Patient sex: M
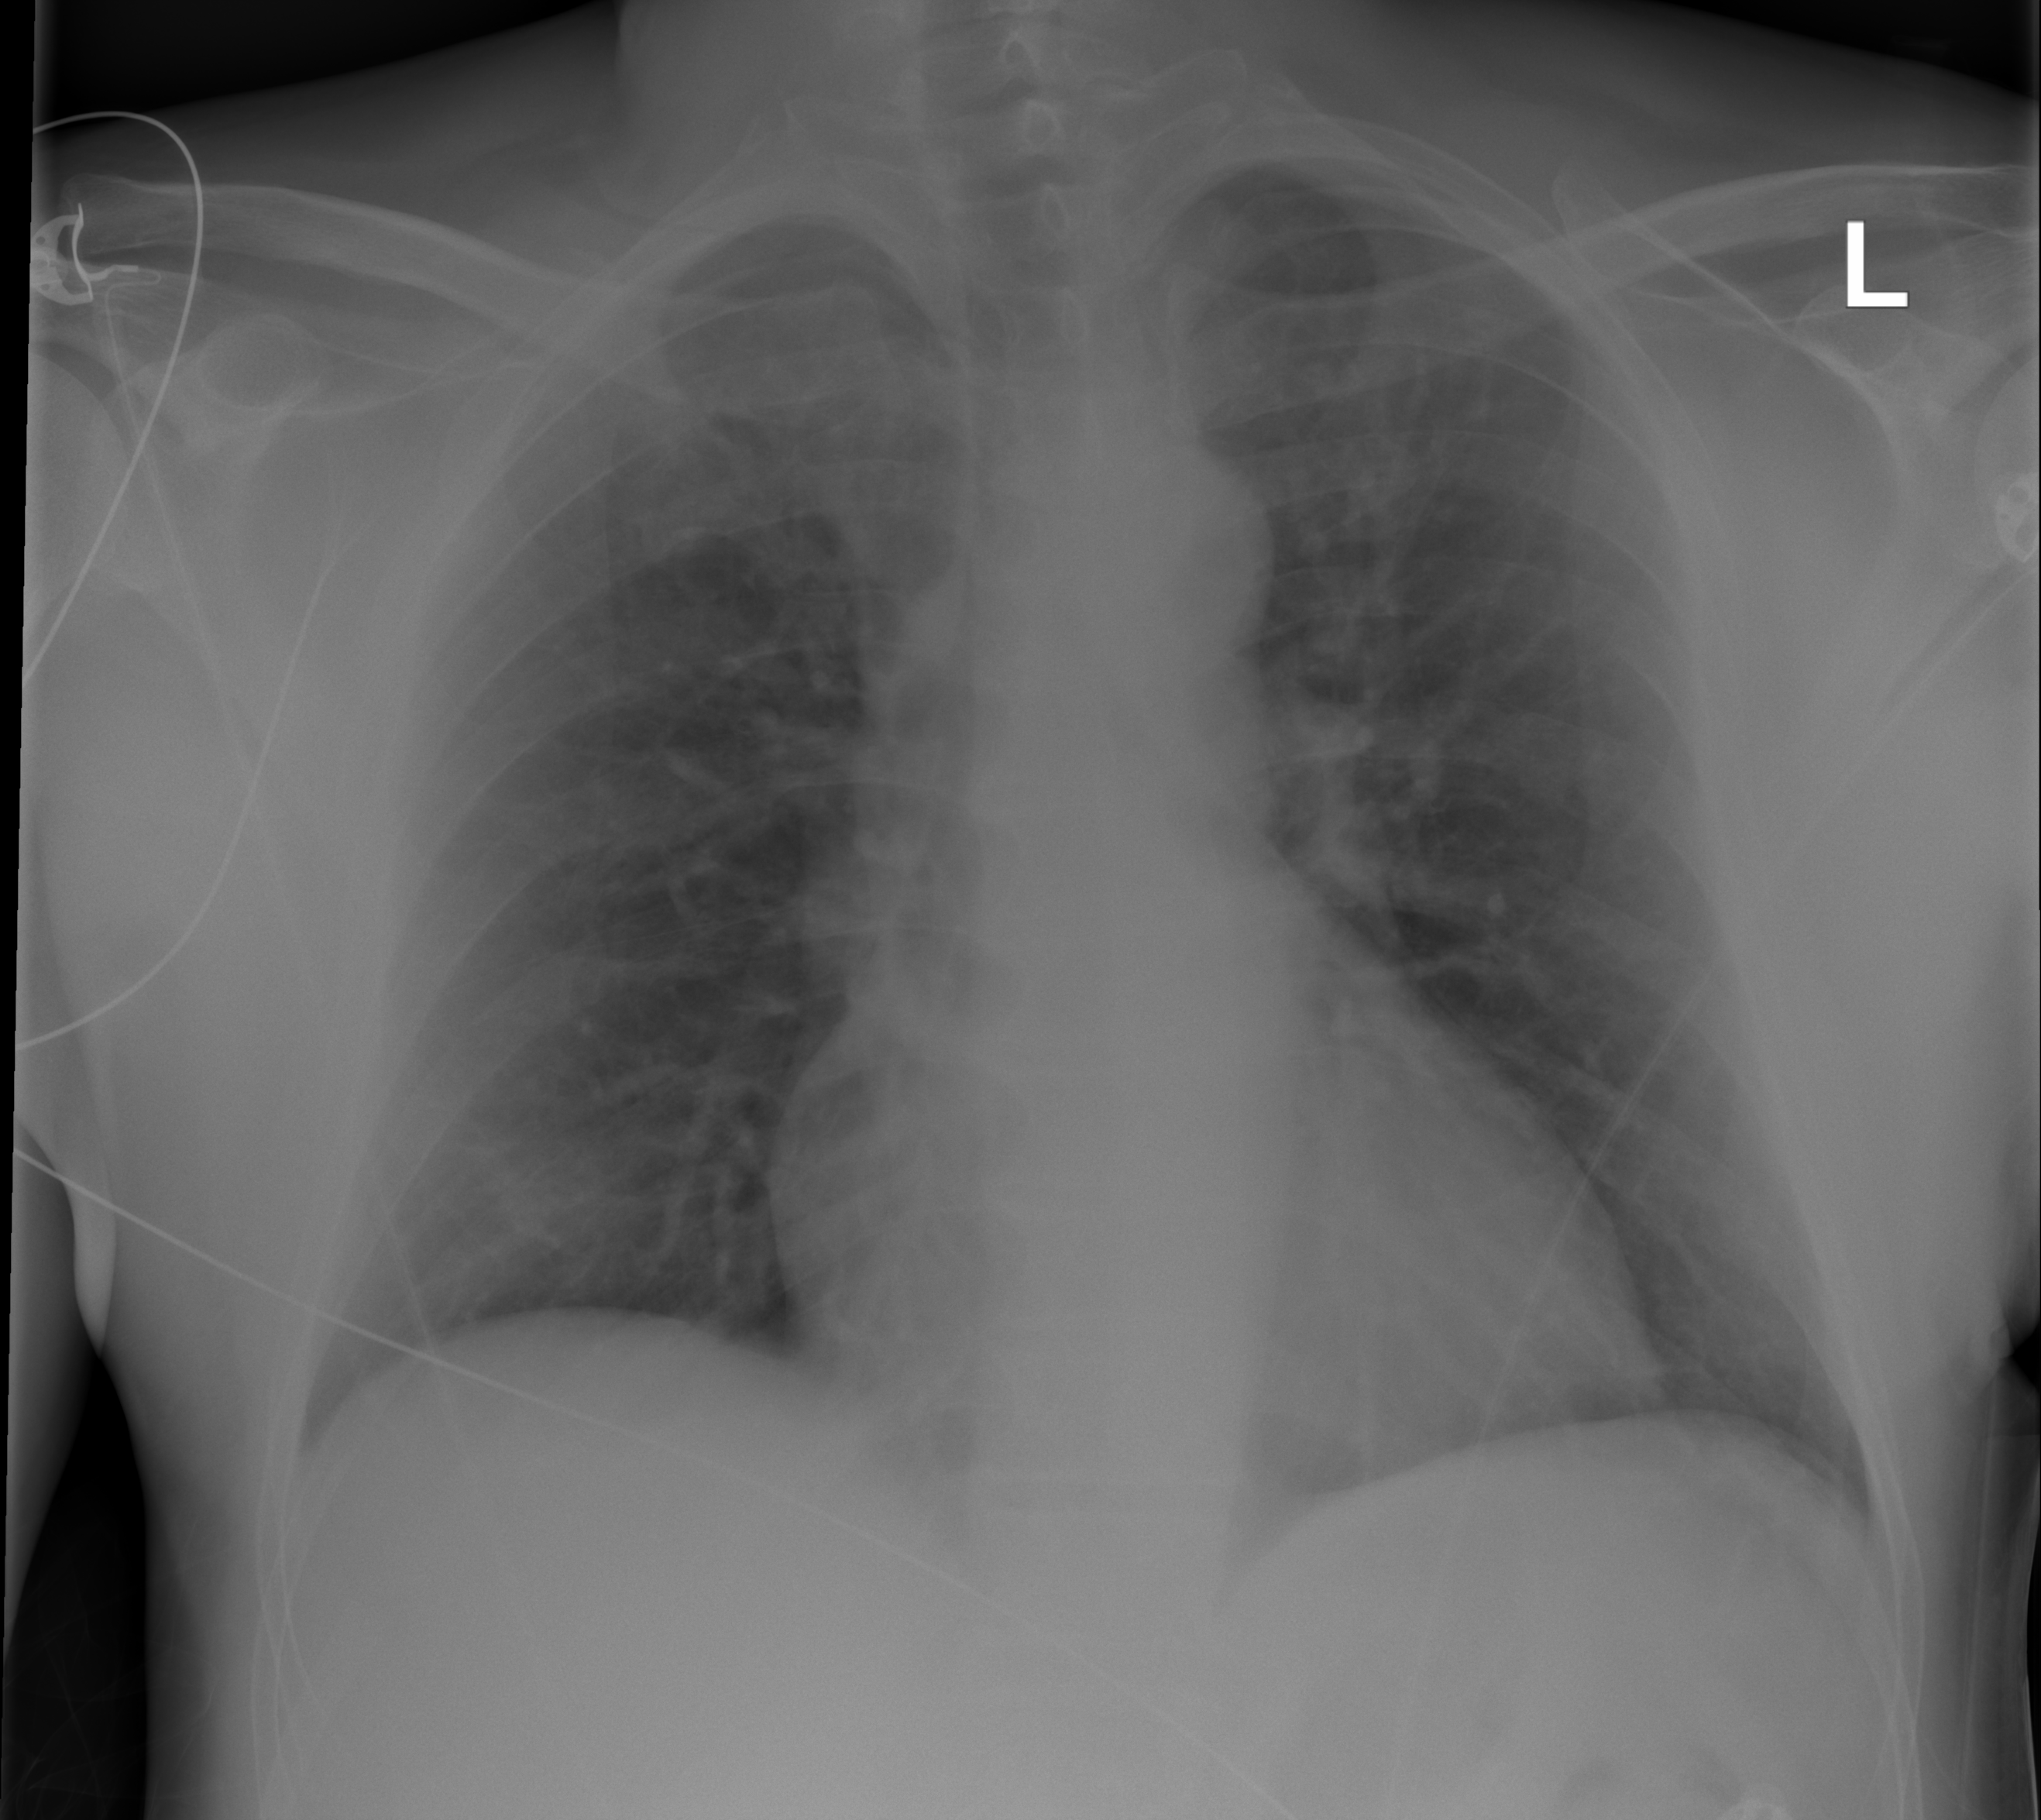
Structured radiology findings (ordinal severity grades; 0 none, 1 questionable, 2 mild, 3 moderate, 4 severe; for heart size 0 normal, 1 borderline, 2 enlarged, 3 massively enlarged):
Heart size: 1
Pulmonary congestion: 2
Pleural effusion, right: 0
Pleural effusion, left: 0
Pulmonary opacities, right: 0
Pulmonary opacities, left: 0
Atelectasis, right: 0
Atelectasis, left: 0